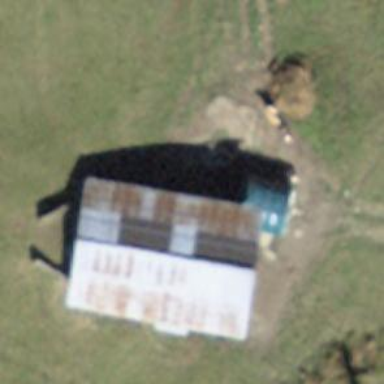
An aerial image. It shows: Cabin is depicted in the image.